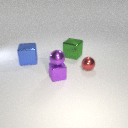
small red metal sphere in front of large blue metal cube